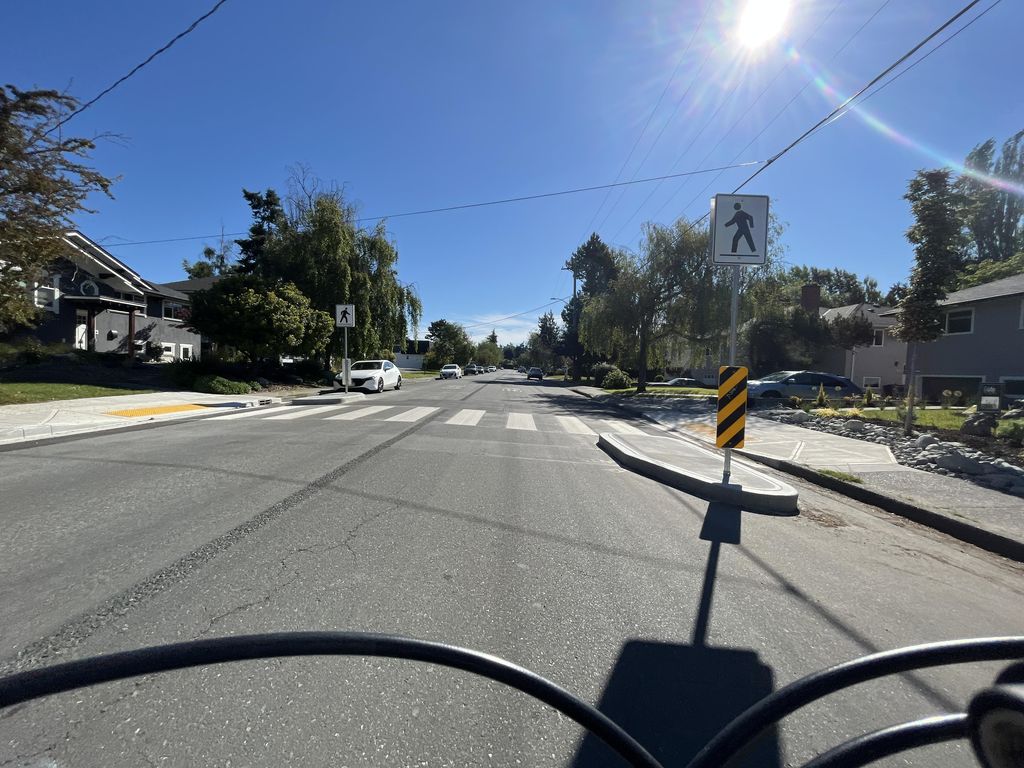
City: victoria